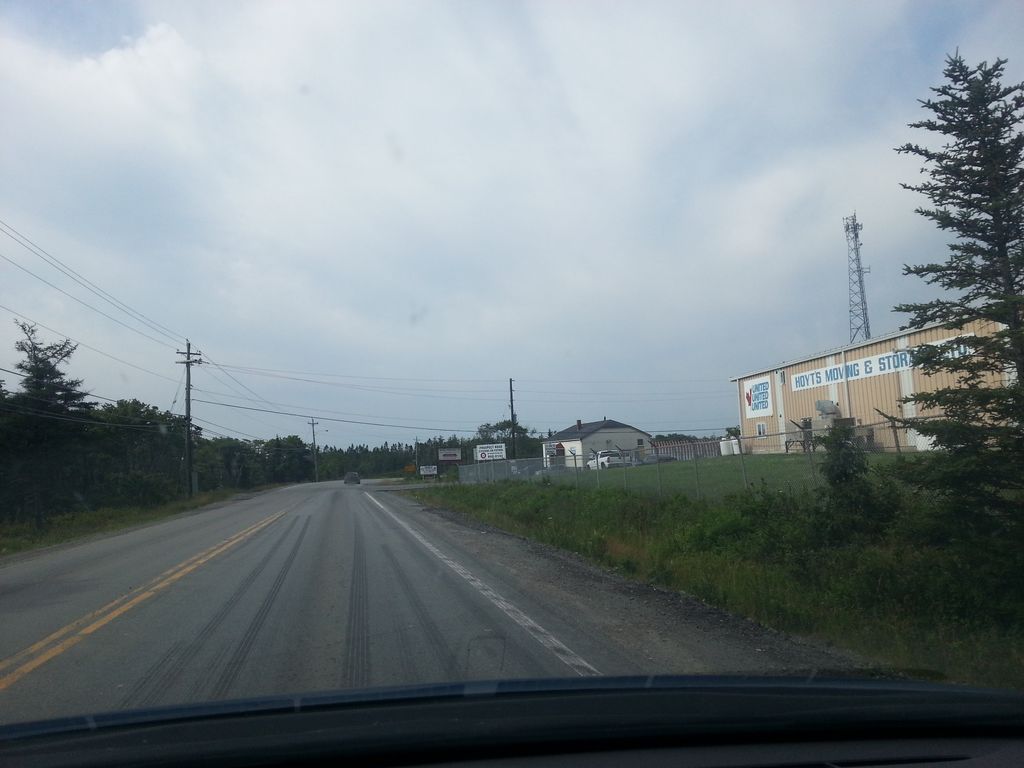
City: halifax